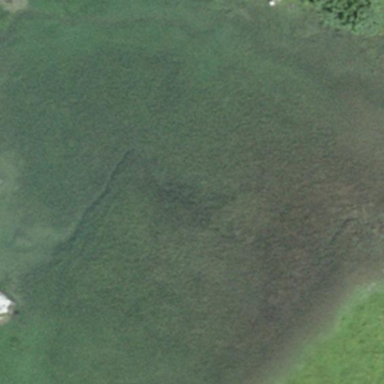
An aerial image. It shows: Bog wetland.